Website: crate-barrel
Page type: customer-info-address
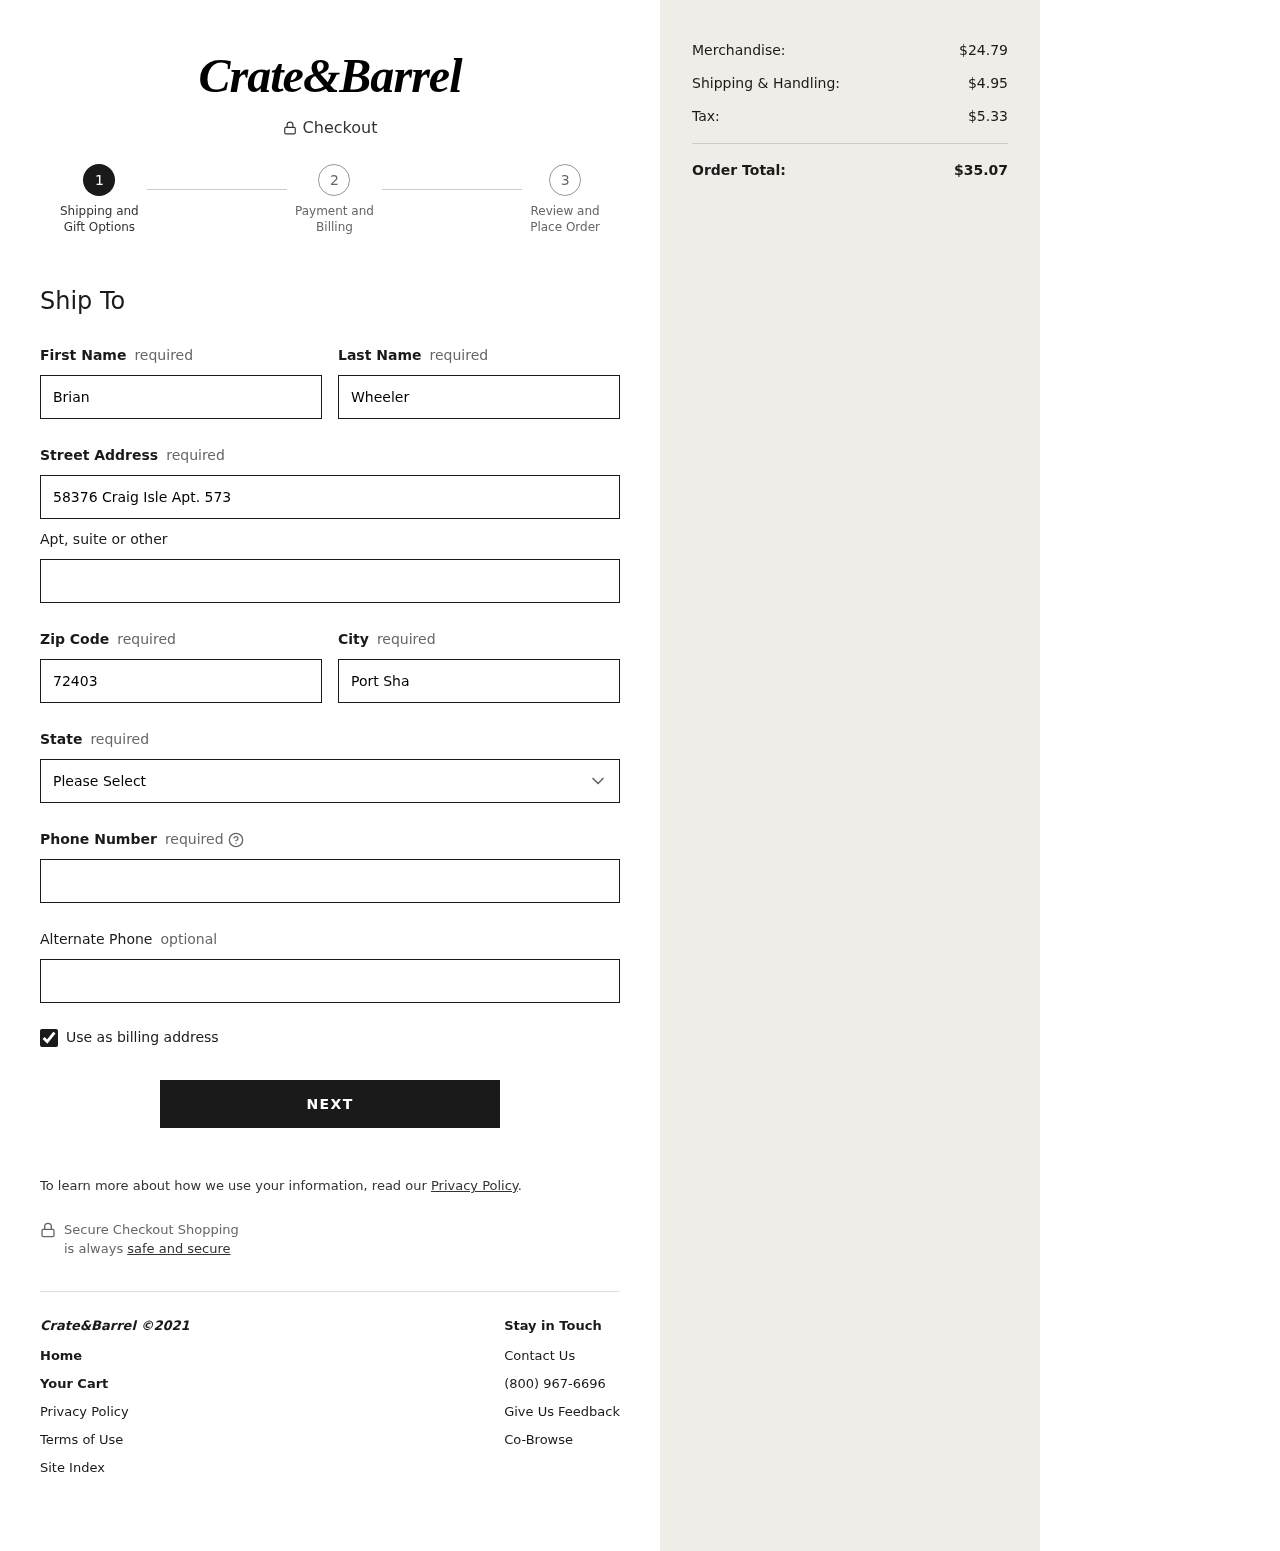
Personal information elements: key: PII_STATE
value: MP
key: PII_FIRSTNAME
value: Brian
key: PII_LASTNAME
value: Wheeler
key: PII_STREET
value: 58376 Craig Isle Apt. 573
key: PII_POSTCODE
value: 72403
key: PII_CITY
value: Port Shawnbury
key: PII_PHONE
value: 2076193251
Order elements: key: ORDER_SUBTOTAL
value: $24.79
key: ORDER_SHIPPING_COST
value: $4.95
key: ORDER_TAX
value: $5.33
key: ORDER_TOTAL
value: $35.07